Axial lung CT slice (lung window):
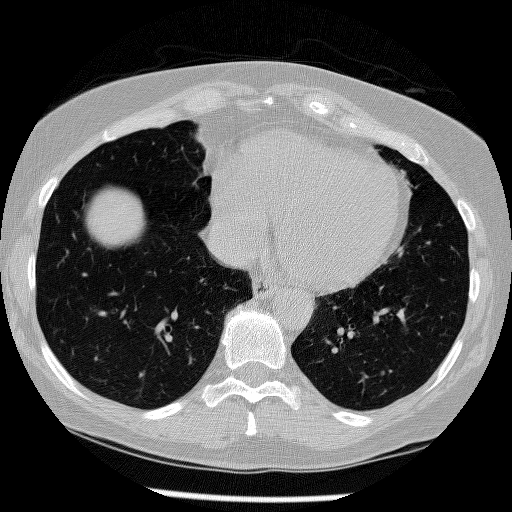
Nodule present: no